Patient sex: F
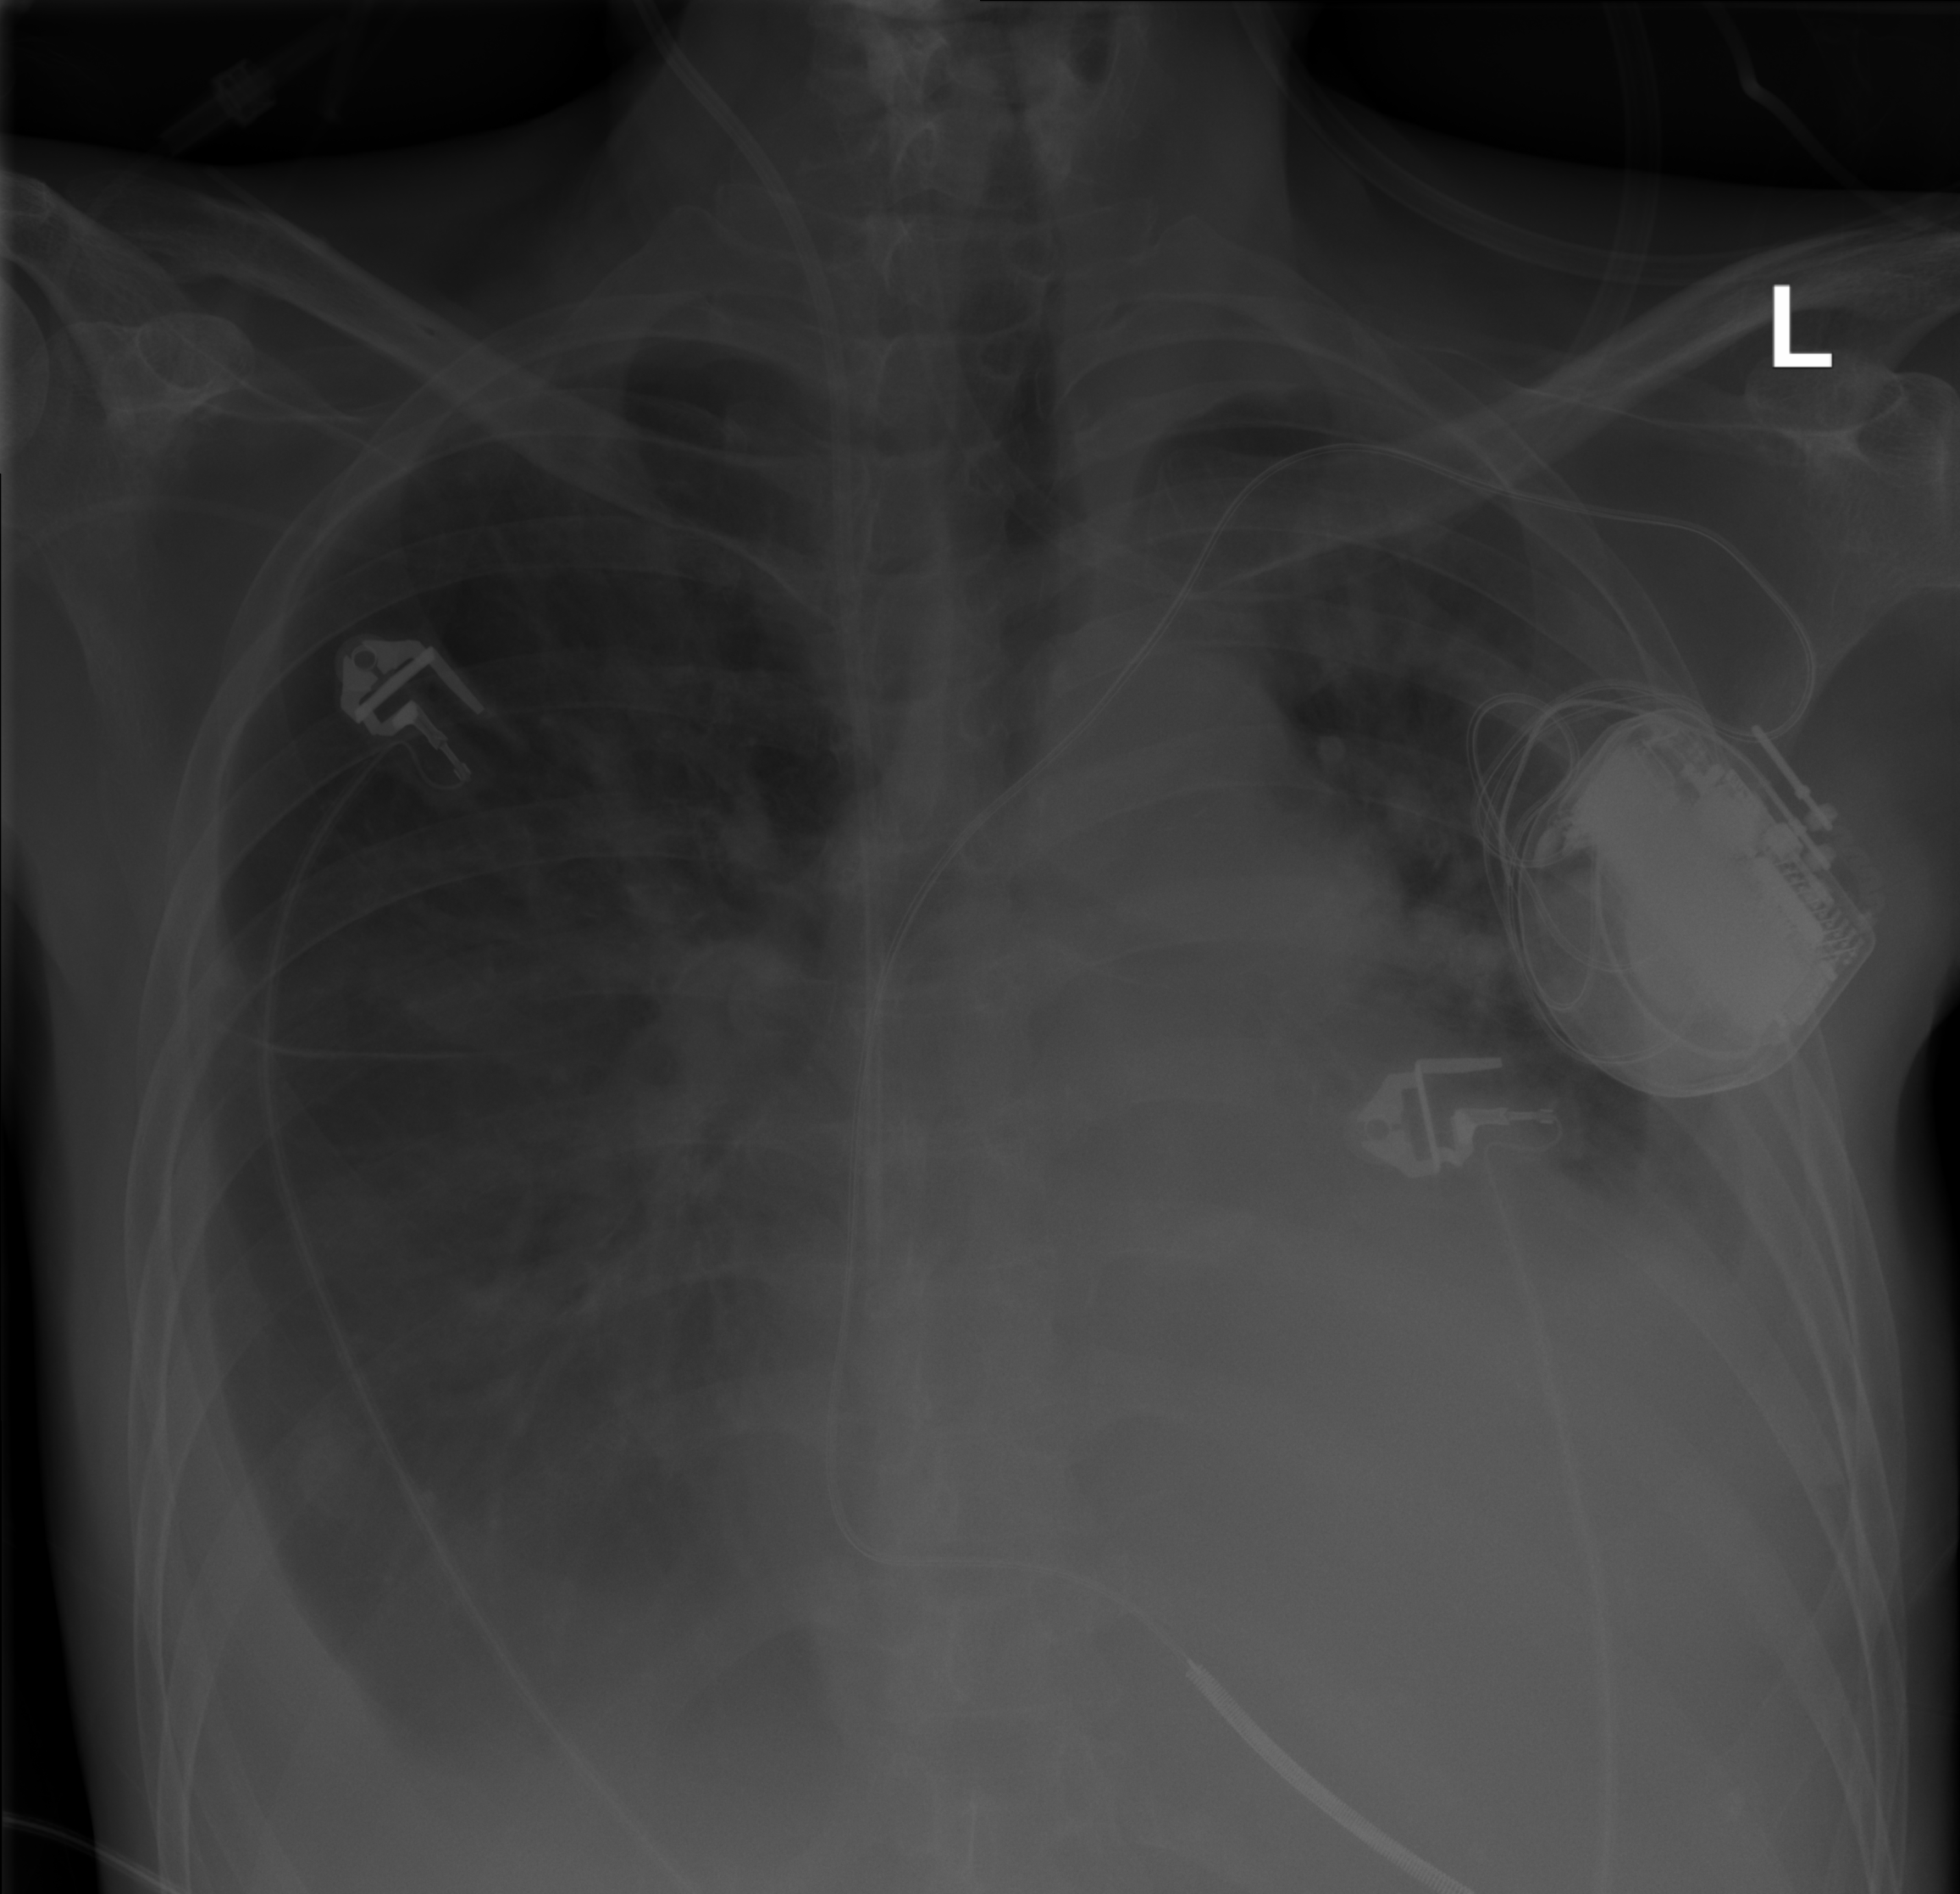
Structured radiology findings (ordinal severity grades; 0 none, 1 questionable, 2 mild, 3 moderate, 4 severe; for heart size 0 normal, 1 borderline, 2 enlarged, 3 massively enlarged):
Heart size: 2
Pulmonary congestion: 2
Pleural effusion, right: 3
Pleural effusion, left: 3
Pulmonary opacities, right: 1
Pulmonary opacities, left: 2
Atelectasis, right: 3
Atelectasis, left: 2